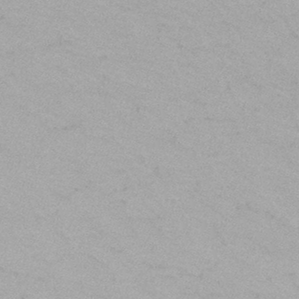
Label: frost